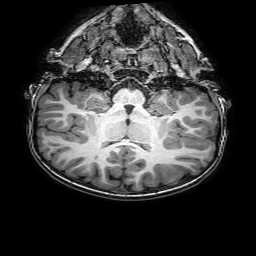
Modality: T1w
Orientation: sagittal
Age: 6
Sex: female
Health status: healthy